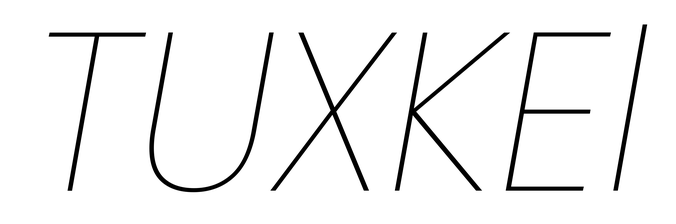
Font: Poppins-ThinItalic